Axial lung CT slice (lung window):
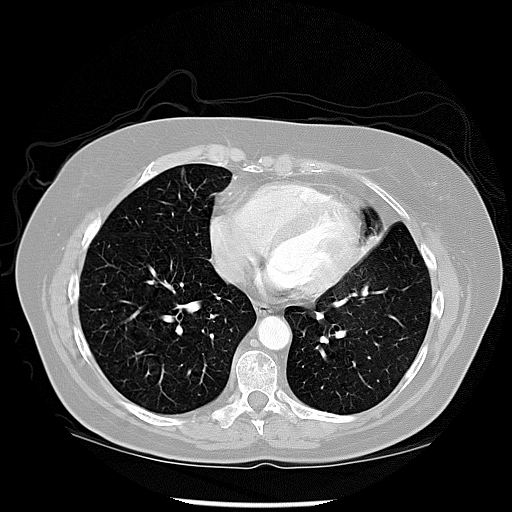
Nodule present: no